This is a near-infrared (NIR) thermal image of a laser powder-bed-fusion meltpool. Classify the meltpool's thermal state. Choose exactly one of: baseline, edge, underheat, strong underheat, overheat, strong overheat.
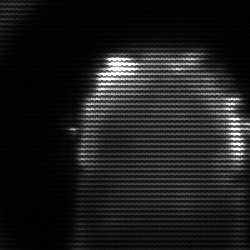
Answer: baseline